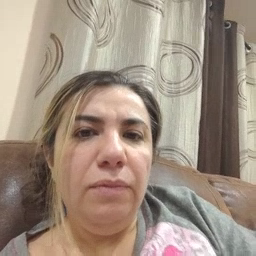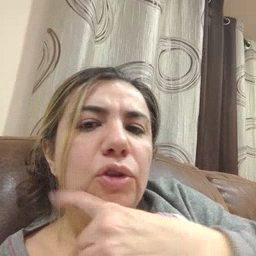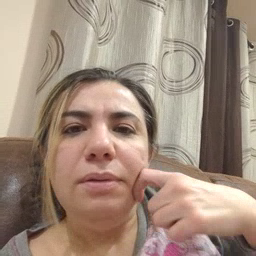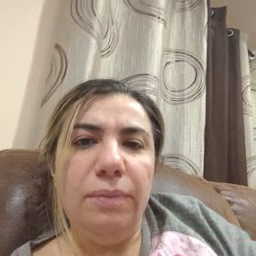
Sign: dry